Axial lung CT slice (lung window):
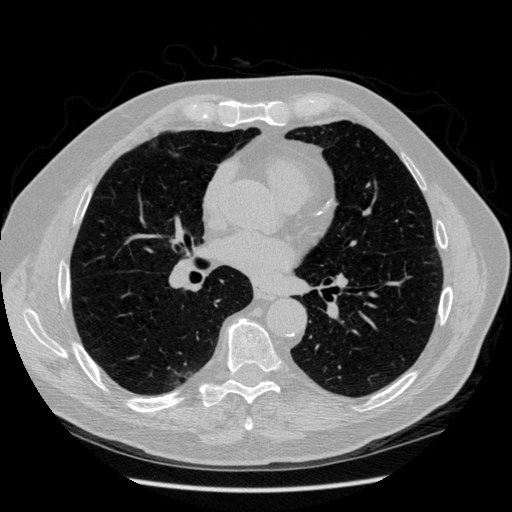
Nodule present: no